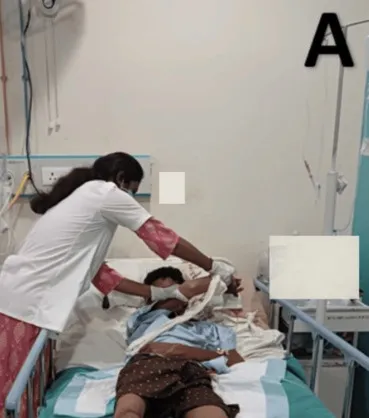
Physiotherapist performing PNF. PNF: Proprioceptive neuromuscular facilitation. PNF rhythmic initiation D1 flexion-extension to upper extremity.
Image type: medical_photograph (skin_photograph)